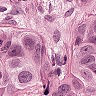
Metastatic tissue present: yes